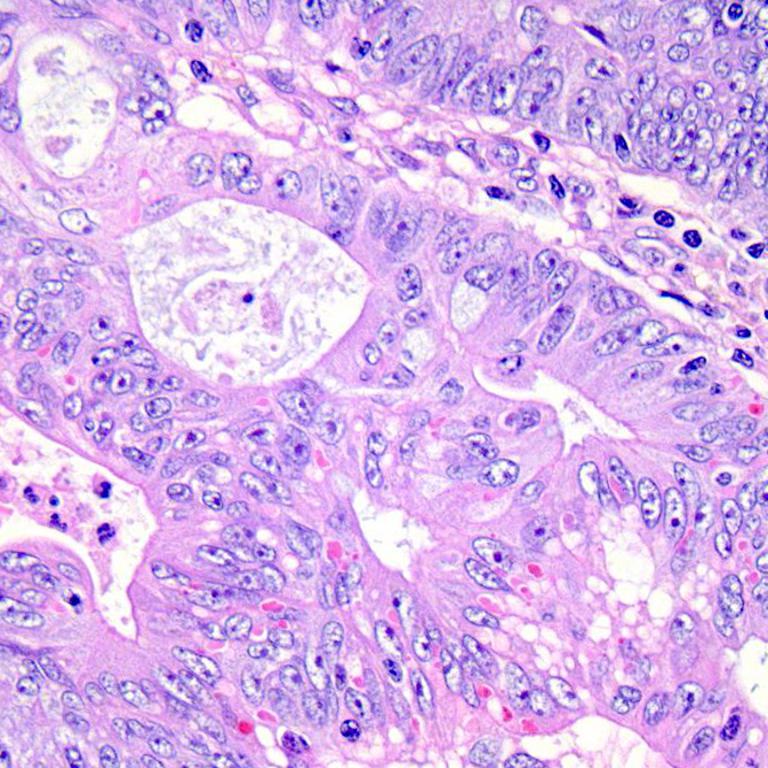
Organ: colon
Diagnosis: adenocarcinomas